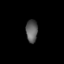
Tissue: lung
Cell type: T cells
Senescence score: 0.2305
Nuclear area (px): 258
Mean DAPI intensity: 94.345